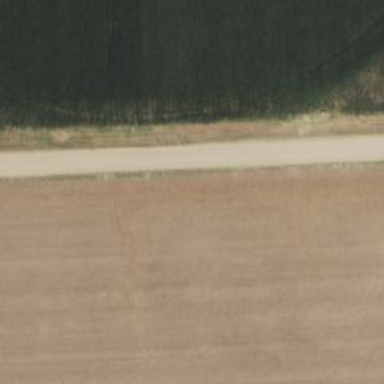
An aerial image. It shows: Unclassified road.